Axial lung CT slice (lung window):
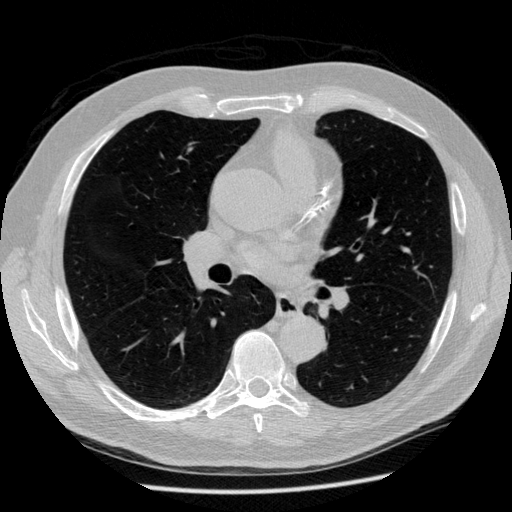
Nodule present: no